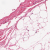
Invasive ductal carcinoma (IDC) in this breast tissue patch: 0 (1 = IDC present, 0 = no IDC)